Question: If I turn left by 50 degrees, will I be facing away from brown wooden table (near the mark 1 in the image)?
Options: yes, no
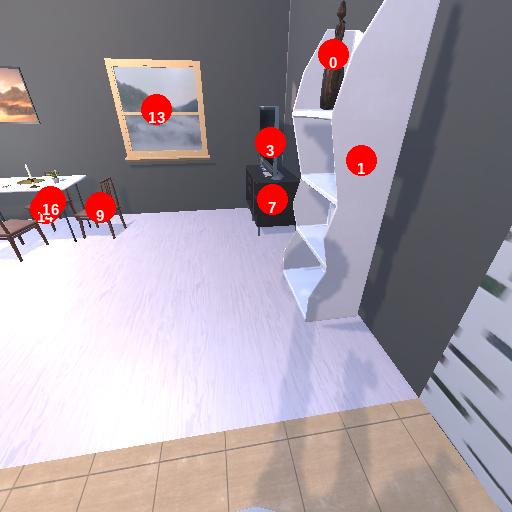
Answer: yes